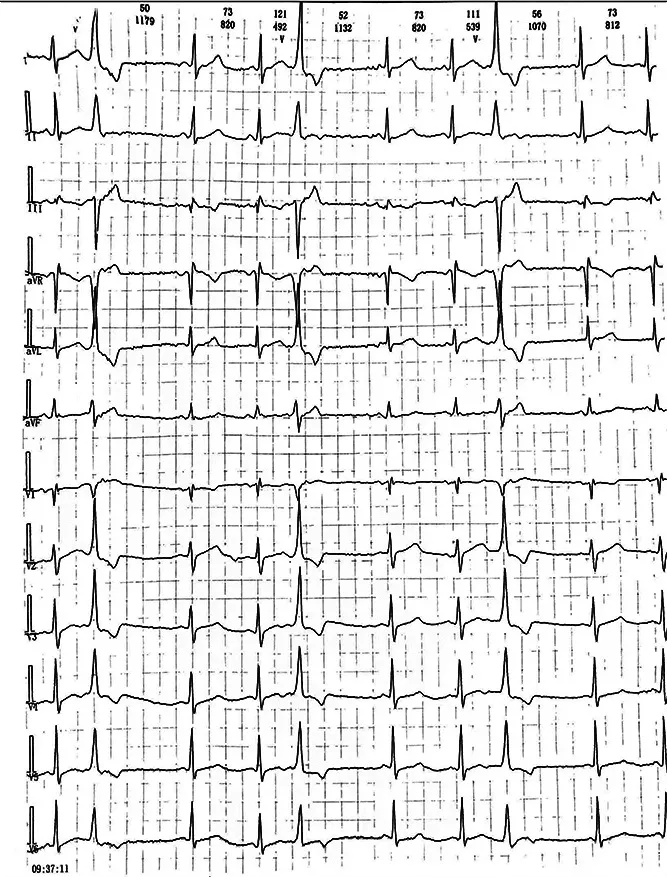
Ambulatory ECG after discontinuation of liraglutide on May 29.
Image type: electrography (ekg)